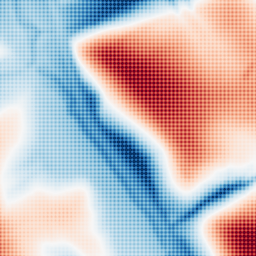
Category: multiscale
Decomposition family: dog
Decomposition parameters: sigma_low: 2
sigma_high: 50
Upsampling method: sinc_hamming
Upsampling parameters: scale: 8
kernel_size: 8
Upsampling scale: 8